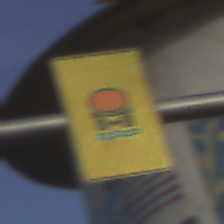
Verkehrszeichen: FahrzeugeMitWassergefaehrdenderLadungOhnePfeilsymbol
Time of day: MorningAfternoon
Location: Outdoor (Urban)
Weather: PartlyCloudy
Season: NotSpecified
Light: Natural